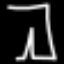
Label: pants